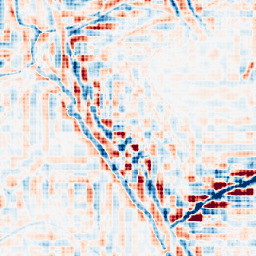
Category: wavelet
Decomposition family: wavelet_reverse_biorthogonal
Decomposition parameters: wavelet: rbio3.5
level: 4
Upsampling method: sinc_hamming
Upsampling parameters: scale: 8
kernel_size: 8
Upsampling scale: 8